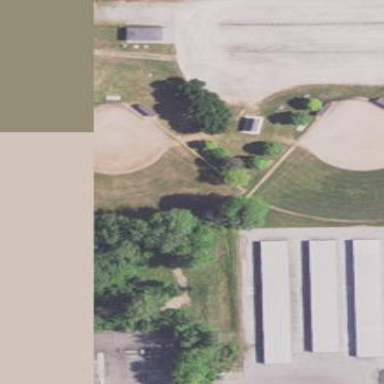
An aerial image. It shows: Baseball pitch for leisure land.